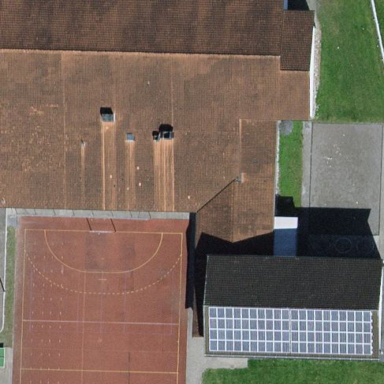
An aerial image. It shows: Public building with multiple sports amenities.